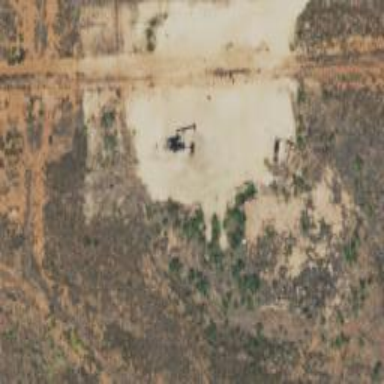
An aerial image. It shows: Petroleum well that is man-made.